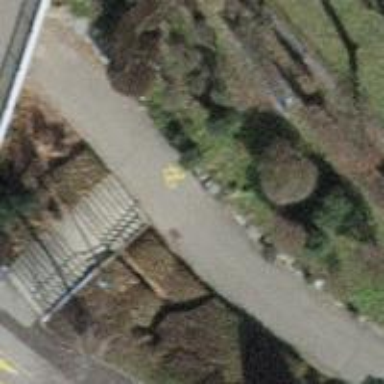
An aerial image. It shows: Set of steps on the road.